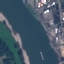
Label: River